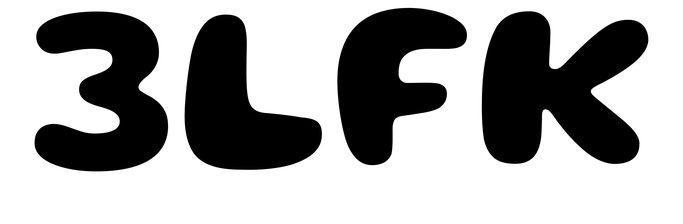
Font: Gluten_Bold